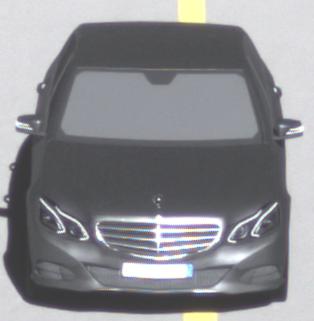
Make: Mercedes-Benz
Model: E 200
Detailed model: E-Class (212) Limousine
Model produced from: 2013/04
Model produced until: 2015/10
Doors: 4
Color: gray
Road condition: dry road
Daytime: morning or afternoon
Contrast: high contrast